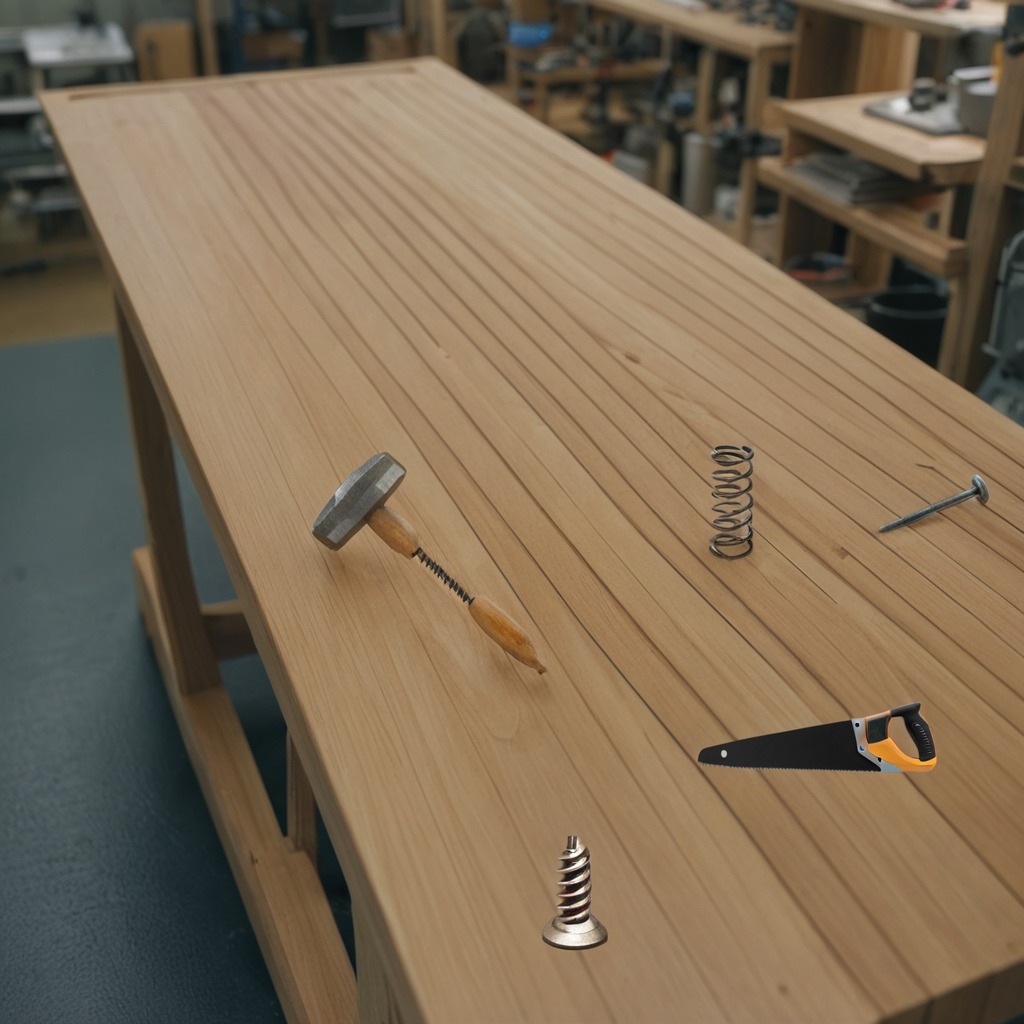
A hammer, an iron nail, a metal machine screw, a coiled metal spring, and a handheld metal saw are lying on the workbench.